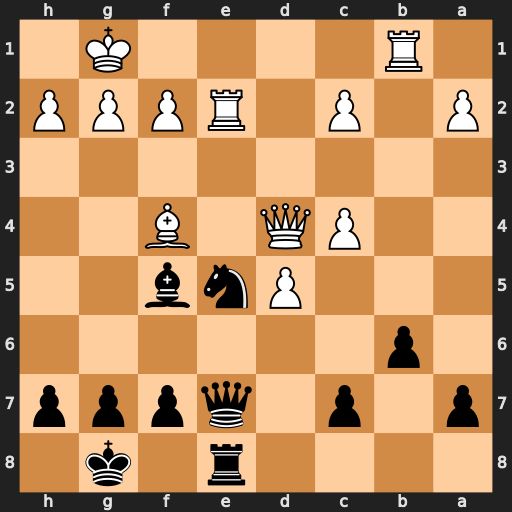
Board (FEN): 4r1k1/p1p1qppp/1p6/3Pnb2/2PQ1B2/8/P1P1RPPP/1R4K1
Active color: b
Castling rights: -
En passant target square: -
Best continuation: Nf3+ gxf3 Qxe2